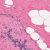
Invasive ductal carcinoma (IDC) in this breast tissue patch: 0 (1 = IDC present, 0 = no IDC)